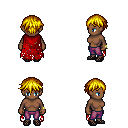
a pixel art fantasy rpg character, female body template, human, dark skin, red tattered cape, magenta pants, blonde short bangs hairstyle, bracelets, ghillies, four views (front, back, left, right), 2x2 character sprite sheet, small pixel art, hard edges, no anti-aliasing